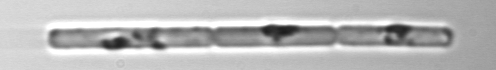
Label: Guinardia_delicatula